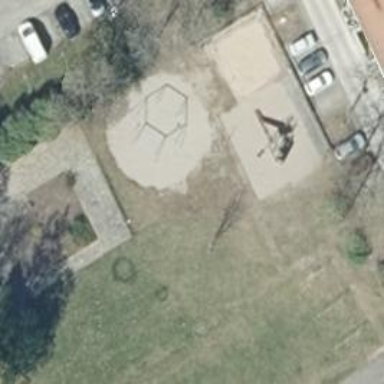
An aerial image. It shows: Playground area for leisure activities on the land.